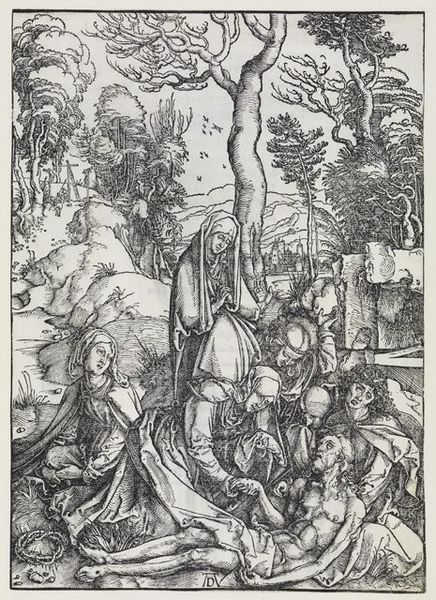
Titel: Die Beweinung Christi
Künstler: Albrecht Dürer
Standort: Karlsruhe
Institution: Staatliche Kunsthalle Karlsruhe
Schlagwörter: baum, berg, feder, felsen, himmel, mann, nackt, umhang, bäume, frauen, landschaft, menschen, stadt, äste, frau, geste, männer, schwarz, weiss, zeichnung, blick, gras, schleier, tuch, bart, blicke, falten, halten, johannes, steine, tod, tot, trauer, signatur, hügel, natur, vögel, wind, kirche, mantel, decke, blatt, locken, wald, pferd, garten, holzschnitt, liegen, fels, grafik, kahl, soldaten, weib, weiber, kopftuch, halbnackt, ad, liegend, tusche, krank, kreuz, weinen, druck, stich, soldat, bleistift, beten, gebet, kranz, begräbnis, gruft, christus, grab, jesus, kreuzabnahme, kreuzigung, leichnam, sterben, leiden, mittelalter, kopftücher, heilige, dürer, jünger, maria, kupferstich, madonna, magdalena, beweinung, maria magdalena, trauern, dornenkrone, grablegung, christi, josef, klagen, grabmal, martyrium, abnahme, albrecht, albrecht dürer, reformation, heilen, passion, golgatha, klage, gewnd, dornkrone, leidender, golghata, begäbnis, cornenkrone, schlierer, gewndfalten